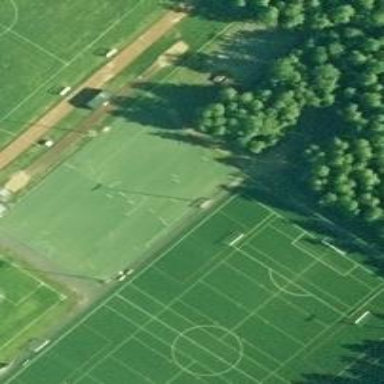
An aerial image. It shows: Pitch designed for long jump sports in leisure land area.